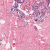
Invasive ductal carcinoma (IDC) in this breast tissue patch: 0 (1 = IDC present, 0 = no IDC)